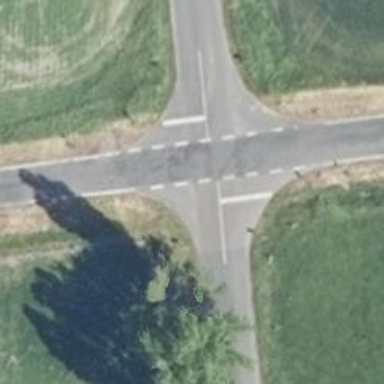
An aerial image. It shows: Stop road.